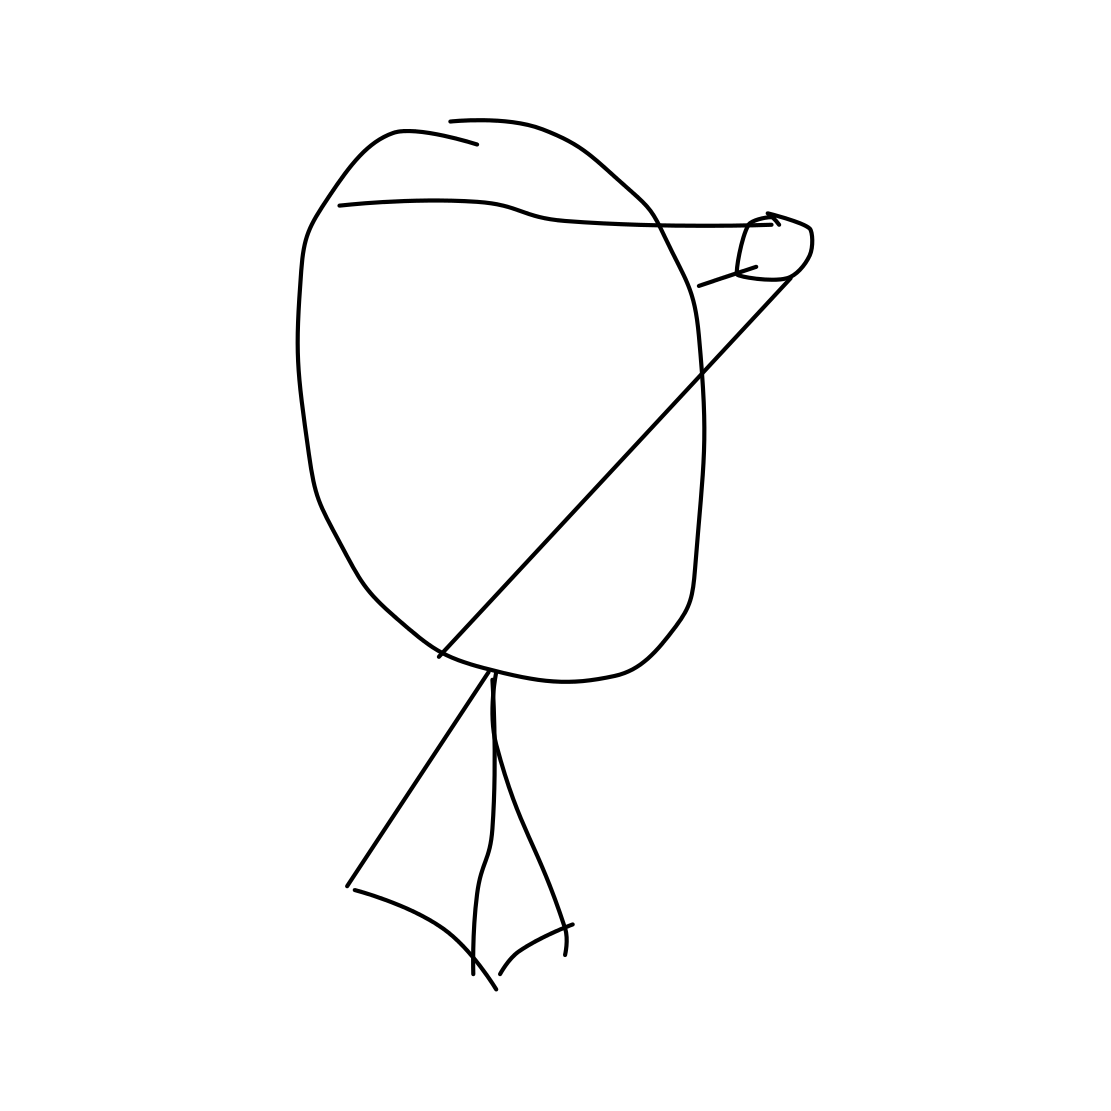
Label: satellite dish